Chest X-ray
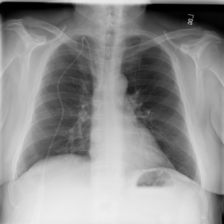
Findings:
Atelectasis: negative
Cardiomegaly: negative
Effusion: negative
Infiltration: negative
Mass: negative
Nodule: negative
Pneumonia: negative
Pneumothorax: negative
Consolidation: negative
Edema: negative
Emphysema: negative
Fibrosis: negative
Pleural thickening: negative
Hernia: negative